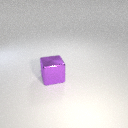
large purple metal cube